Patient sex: M
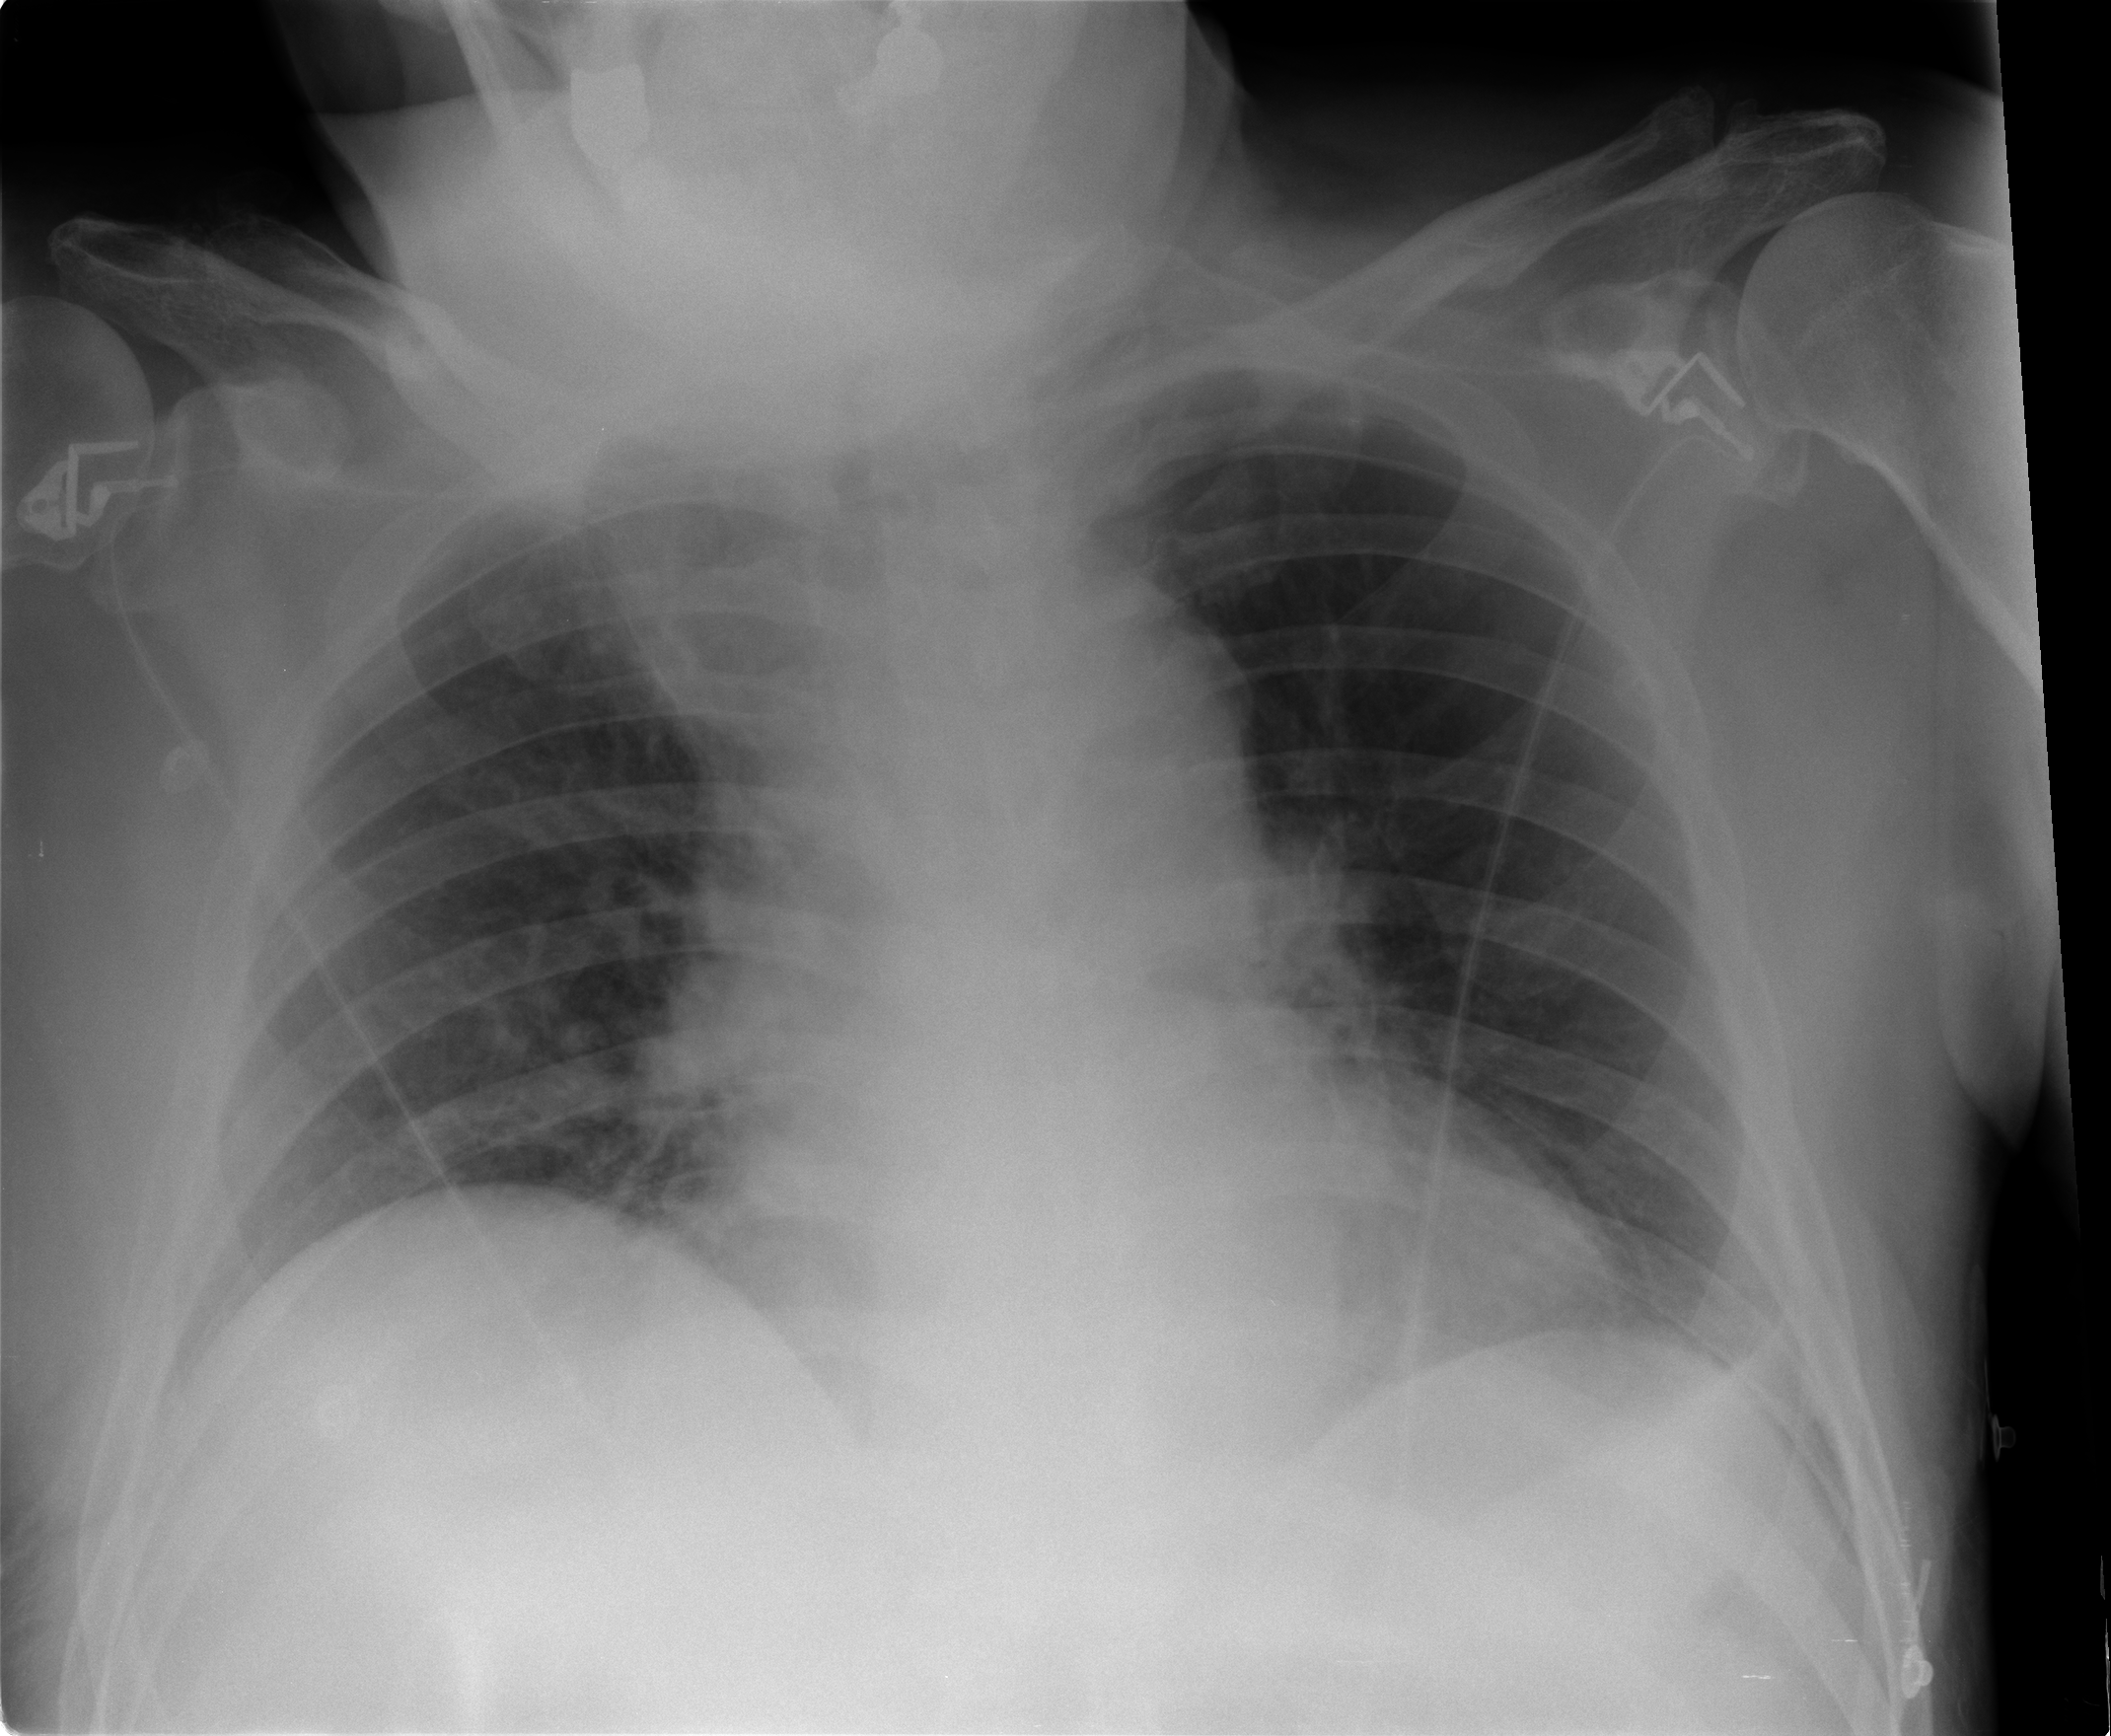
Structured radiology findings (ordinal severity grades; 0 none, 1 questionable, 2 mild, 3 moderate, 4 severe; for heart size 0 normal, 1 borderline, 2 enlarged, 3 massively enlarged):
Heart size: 2
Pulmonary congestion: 2
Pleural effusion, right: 0
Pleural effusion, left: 0
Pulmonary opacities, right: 0
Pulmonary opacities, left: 0
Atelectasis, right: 1
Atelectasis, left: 1